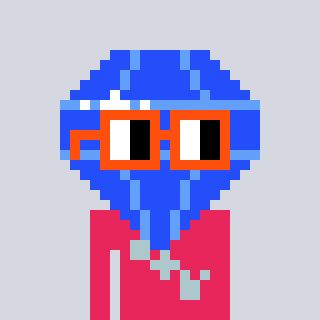
a pixel art character with square orange glasses, a blue diamond-shaped head and a redpinkish-colored body on a cool background